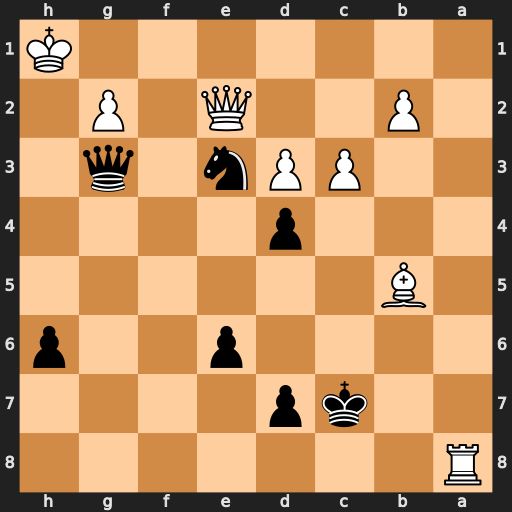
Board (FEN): R7/2kp4/4p2p/1B6/3p4/2PPn1q1/1P2Q1P1/7K
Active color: b
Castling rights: -
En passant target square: -
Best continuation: Ng4 Qxg4 Qxg4